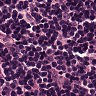
Metastatic tissue present: no